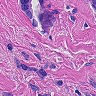
Metastatic tissue present: yes